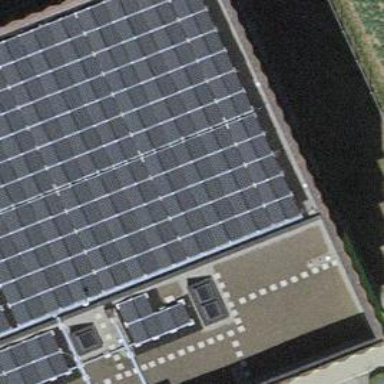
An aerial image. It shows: Solar power generator using photovoltaic method with solar photovoltaic panel types.